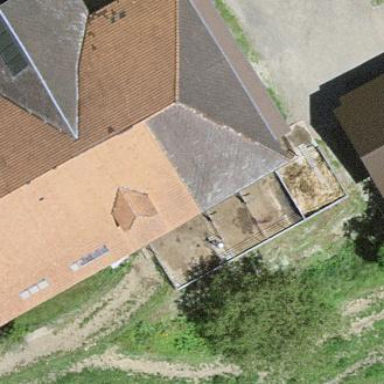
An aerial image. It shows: Farm building.